Question: I have 2 matrices and I'm displaying them through 'imshow' using matplotlib. I have embedded the matplotlib in a small GUI using PyQt5. Each block represents each value in the matrix respectively. I want these block to be clickable. The reason to make it clickable is that Whenever each block will be clicked, another matplotlib plot would pop up. Before proceeding to this stage, I want the blocks to be clickable. How can I achieve this ?? I have tried several methods from internet but no luck.
GUI picture

'''
import sys
from PyQt5.QtWidgets import QDialog, QApplication, QPushButton, QVBoxLayout, QLineEdit, QMessageBox, QInputDialog, QLabel, QHBoxLayout, QGridLayout, QStackedLayout, QFormLayout
from PyQt5 import QtCore, QtGui, QtWidgets
import time
import matplotlib
matplotlib.use("TkAgg")
from matplotlib.lines import Line2D
import numpy as np
import matplotlib.animation as animation
from matplotlib.backends.backend_qt5agg import FigureCanvasQTAgg as FigureCanvas
from matplotlib.backends.backend_qt5agg import NavigationToolbar2QT as NavigationToolbar
import matplotlib.pyplot as plt
j=0
figure = plt.figure()
H = np.array([[100, 2, 39, 190], [402, 55, 369, 1023], [300, 700, 8, 412], [170, 530, 330, 1]])
Z = np.array([[3, 290, 600, 480], [1011, 230, 830, 0], [152, 750, 5, 919], [340, 7, 543, 812]])
class Window(QDialog):
def __init__(self, parent=None):
super(Window, self).__init__(parent)
# a figure instance to plot on
self.figure = plt.figure()
# this is the Canvas Widget that displays the 'figure'
# it takes the 'figure' instance as a parameter to __init__
self.canvas = FigureCanvas(self.figure)
# this is the Navigation widget
# it takes the Canvas widget and a parent
self.toolbar = NavigationToolbar(self.canvas, self)
# Just some button connected to 'plot' method
self.button = QPushButton('Plot')
self.button.clicked.connect(self.loop)
self.button.setDefault(False)
self.stop = QPushButton("Stop")
self.stop.clicked.connect(self.loopStop)
self.stop.setDefault(False)
self.exit = QPushButton('Exit')
self.exit.clicked.connect(self.closeIt)
self.exit.setDefault(True)
self.leBtn = QPushButton('Enter Vmin')
self.leBtn.clicked.connect(self.on_pushButtonOK_clicked)
self.leBtn.setDefault(False)
self.lineedit = QLineEdit(self)
validator = QtGui.QIntValidator()
self.lineedit.setValidator(validator)
self.lineedit.returnPressed.connect(self.leBtn.click)
self.leBtn1 = QPushButton('Enter Vmax')
self.leBtn1.clicked.connect(self.on_pushButtonOK_clicked1)
self.leBtn1.setDefault(False)
self.lineedit1 = QLineEdit(self)
validator = QtGui.QIntValidator()
self.lineedit1.setValidator(validator)
self.lineedit1.returnPressed.connect(self.leBtn1.click)
# set the layout
layout = QFormLayout()
layout.addWidget(self.toolbar)
layout.addWidget(self.canvas)
layout.addWidget(self.button)
layout.addWidget(self.stop)
layout.addWidget(self.exit)
layout.addWidget(self.lineedit)
layout.addWidget(self.leBtn)
layout.addWidget(self.lineedit1)
layout.addWidget(self.leBtn1)
self.setLayout(layout)
def on_pushButtonOK_clicked(self):
self.vmin = int(self.lineedit.text())
def on_pushButtonOK_clicked1(self):
self.vmax=int(self.lineedit1.text())
def plot(self):
global j
if j == 0:
j += 1
rows, cols = H.shape
im = plt.imshow(H, interpolation='nearest', cmap='bwr', vmin=self.vmin, vmax=self.vmax, extent=[0, cols, 0, rows])
v = np.linspace(0, 1023, 15, endpoint=True)
ax1 = self.figure.add_axes([0.85, 0.093, 0.04, 0.8])
cax = self.figure.add_subplot(1, 1, 1)
self.figure.colorbar(im, cax=ax1, orientation='vertical', ticks=v)
self.canvas.draw()
elif j == 1:
j -= 1
rows, cols = H.shape
im = plt.imshow(Z, interpolation='nearest', cmap='Spectral', vmin=self.vmin, vmax=self.vmax,
extent=[0, cols, 0, rows])
v = np.linspace(0, 1023, 15, endpoint=True)
ax1 = self.figure.add_axes([0.85, 0.093, 0.04, 0.8])
cax = self.figure.add_subplot(1, 1, 1)
self.figure.colorbar(im, cax=ax1, orientation='vertical', ticks=v)
self.canvas.draw()
def loop(self):
self.timer = QtCore.QTimer()
self.timer.setSingleShot(False)
self.timer.timeout.connect(self.plot)
self.timer.start(1000)
def loopStop(self):
self.timer.stop()
def closeIt(self):
self.close()
if __name__ == '__main__':
app = QApplication(sys.argv)
main = Window()
main.show()
sys.exit(app.exec_())
'''
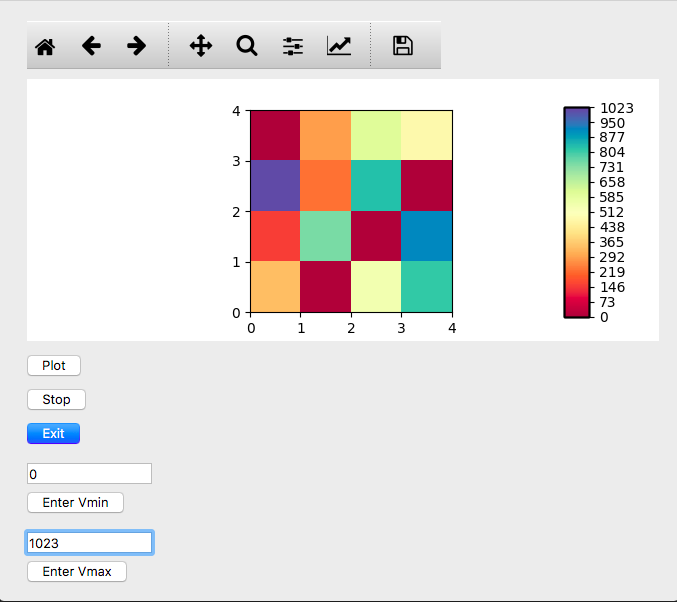
Answer: If you want to catch the click event you must do it through the canvas and the 'mpl_connect('button_press_event', {some_callback})' method:
'''
class Window(QDialog):
def __init__(self, parent=None):
[...]
self.canvas = FigureCanvas(self.figure)
self.canvas.mpl_connect('button_press_event', self.on_button_press_event)
[...]
def on_button_press_event(self, event):
print(event)
'''
'''
import sys
from PyQt5.QtWidgets import QDialog, QApplication, QPushButton, QVBoxLayout, QLineEdit, QMessageBox, QInputDialog, QLabel, QHBoxLayout, QGridLayout, QStackedLayout, QFormLayout
from PyQt5 import QtCore, QtGui, QtWidgets
import time
import matplotlib
matplotlib.use("TkAgg")
from matplotlib.lines import Line2D
import numpy as np
import matplotlib.animation as animation
from matplotlib.backends.backend_qt5agg import FigureCanvasQTAgg as FigureCanvas
from matplotlib.backends.backend_qt5agg import NavigationToolbar2QT as NavigationToolbar
import matplotlib.pyplot as plt
j=0
figure = plt.figure()
H = np.array([[100, 2, 39, 190], [402, 55, 369, 1023], [300, 700, 8, 412], [170, 530, 330, 1]])
Z = np.array([[3, 290, 600, 480], [1011, 230, 830, 0], [152, 750, 5, 919], [340, 7, 543, 812]])
class Window(QDialog):
def __init__(self, parent=None):
super(Window, self).__init__(parent)
# a figure instance to plot on
self.figure = plt.figure()
# this is the Canvas Widget that displays the 'figure'
# it takes the 'figure' instance as a parameter to __init_
self.im = None
self.canvas = FigureCanvas(self.figure)
self.canvas.mpl_connect('button_press_event', self.on_button_press_event)
# this is the Navigation widget
# it takes the Canvas widget and a parent
self.toolbar = NavigationToolbar(self.canvas, self)
self.timer = QtCore.QTimer(self)
self.timer.timeout.connect(self.plot)
self.timer.setInterval(5000)
# Just some button connected to 'plot' method
self.button = QPushButton('Plot')
self.button.clicked.connect(self.timer.start)
self.button.setDefault(False)
self.stop = QPushButton("Stop")
self.stop.clicked.connect(self.timer.stop)
self.stop.setDefault(False)
self.exit = QPushButton('Exit')
self.exit.clicked.connect(self.close)
self.exit.setDefault(True)
self.leBtn = QPushButton('Enter Vmin')
self.leBtn.clicked.connect(self.on_pushButtonOK_clicked)
self.leBtn.setDefault(False)
self.lineedit = QLineEdit(self)
validator = QtGui.QIntValidator()
self.lineedit.setValidator(validator)
self.lineedit.returnPressed.connect(self.leBtn.click)
self.leBtn1 = QPushButton('Enter Vmax')
self.leBtn1.clicked.connect(self.on_pushButtonOK_clicked1)
self.leBtn1.setDefault(False)
self.lineedit1 = QLineEdit(self)
validator = QtGui.QIntValidator()
self.lineedit1.setValidator(validator)
self.lineedit1.returnPressed.connect(self.leBtn1.click)
# set the layout
layout = QFormLayout()
layout.addWidget(self.toolbar)
layout.addWidget(self.canvas)
layout.addWidget(self.button)
layout.addWidget(self.stop)
layout.addWidget(self.exit)
layout.addWidget(self.lineedit)
layout.addWidget(self.leBtn)
layout.addWidget(self.lineedit1)
layout.addWidget(self.leBtn1)
self.setLayout(layout)
self.lb = QtWidgets.QLabel(self)
self.lb.setWindowFlags(QtCore.Qt.ToolTip)
def on_pushButtonOK_clicked(self):
self.vmin = int(self.lineedit.text())
def on_pushButtonOK_clicked1(self):
self.vmax=int(self.lineedit1.text())
def plot(self):
global j
if j == 0:
j += 1
rows, cols = H.shape
self.im = plt.imshow(H, interpolation='nearest', cmap='bwr', vmin=self.vmin, vmax=self.vmax, extent=[0, cols, 0, rows])
v = np.linspace(0, 1023, 15, endpoint=True)
ax1 = self.figure.add_axes([0.85, 0.093, 0.04, 0.8])
cax = self.figure.add_subplot(1, 1, 1)
self.figure.colorbar(self.im, cax=ax1, orientation='vertical', ticks=v)
self.canvas.draw()
elif j == 1:
j -= 1
rows, cols = H.shape
self.im = plt.imshow(Z, interpolation='nearest', cmap='Spectral', vmin=self.vmin, vmax=self.vmax,
extent=[0, cols, 0, rows])
v = np.linspace(0, 1023, 15, endpoint=True)
ax1 = self.figure.add_axes([0.85, 0.093, 0.04, 0.8])
cax = self.figure.add_subplot(1, 1, 1)
self.figure.colorbar(self.im, cax=ax1, orientation='vertical', ticks=v)
self.canvas.draw()
def on_button_press_event(self, event):
print('button={}, x={}, y={}, xdata={}, ydata={}'
.format(event.button, event.x, event.y, event.xdata, event.ydata))
if self.im:
message = str(self.im.get_cursor_data(event))
delay = 1000
w = self.lb.fontMetrics().width(message)
self.lb.resize(w, self.lb.size().height())
self.lb.setText(message)
self.lb.move(QtGui.QCursor.pos())
self.lb.show()
QtCore.QTimer.singleShot(delay, self.lb.hide)
if __name__ == '__main__':
app = QApplication(sys.argv)
main = Window()
main.show()
sys.exit(app.exec_())
'''